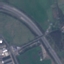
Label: Highway